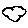
Label: cloud